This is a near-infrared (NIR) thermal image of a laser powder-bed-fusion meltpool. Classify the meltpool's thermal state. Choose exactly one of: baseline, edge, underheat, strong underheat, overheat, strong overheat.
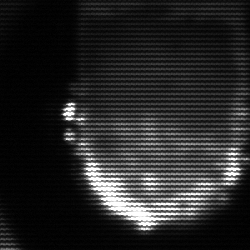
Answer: baseline